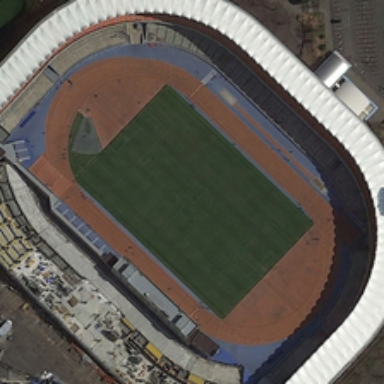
The bird's nest stadium is surrounded by vegetation regularly .